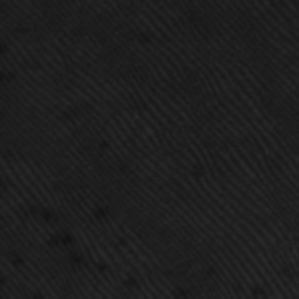
Label: frost